Question: I create on Setting page With Spinner in spinner have a hospital name to select
and when selected hospital in hospital have a phone number to save setting to button clicked call to that hospital

This my String-Array
I have two string - array first is a phone number of hospital
and second is hospital name I need to storing number to hospital name same as line when I selected in spinner
'''
<string-array name ="number">
<item>055270300</item>
<item>055909000</item>
<item>055212222</item>
</string-array>
<string-array name="hospital">
<item>hospital 1</item>
<item>hospital 2</item>
<item>hospital 3</item>
</string-array>
'''
And Here is my Activity:
'''
TextView title = (TextView) findViewById(R.id.toolbar_title);
Toolbar toolbar = (Toolbar) findViewById(R.id.toolbar);
setSupportActionBar(toolbar);
title.setText(toolbar.getTitle());
title.setText("kaaraecchngehtuchukechin");
phonenum = (EditText)findViewById(R.id.input_phonenum);
message = (EditText)findViewById(R.id.put_message);
preferences = getSharedPreferences(shared_preferences,Context.MODE_PRIVATE);
editor = preferences.edit();
spinner = (Spinner)findViewById(R.id.sos_spinner);
String[] hospital = getResources().getStringArray(R.array.hospital);
ArrayAdapter<String> adapterhospital = new ArrayAdapter<String>(this ,android.R.layout.simple_list_item_1, hospital);
spinner.setAdapter(adapterhospital);
spinner.setOnItemSelectedListener(new AdapterView.OnItemSelectedListener() {
@Override
public void onItemSelected(AdapterView<?> parent, View view, int position, long id) {
editor.putInt(String.valueOf(getResources().getStringArray(R.array.number)), R.array.hospital);
editor.commit();
}
@Override
public void onNothingSelected(AdapterView<?> parent) {
}
});
button = (Button)findViewById(R.id.save_btn);
button.setOnClickListener(new View.OnClickListener() {
@Override
public void onClick(View v) {
String getMessage = message.getText().toString();
int getPhonenum = Integer.parseInt(phonenum.toString());
editor.putInt(stored_phonenum, getPhonenum);
editor.putString(stored_message , getMessage);
editor.commit();
Toast.makeText(HowtoActivity.this, "Data Saved.",
Toast.LENGTH_SHORT).show();
}
});
}
'''
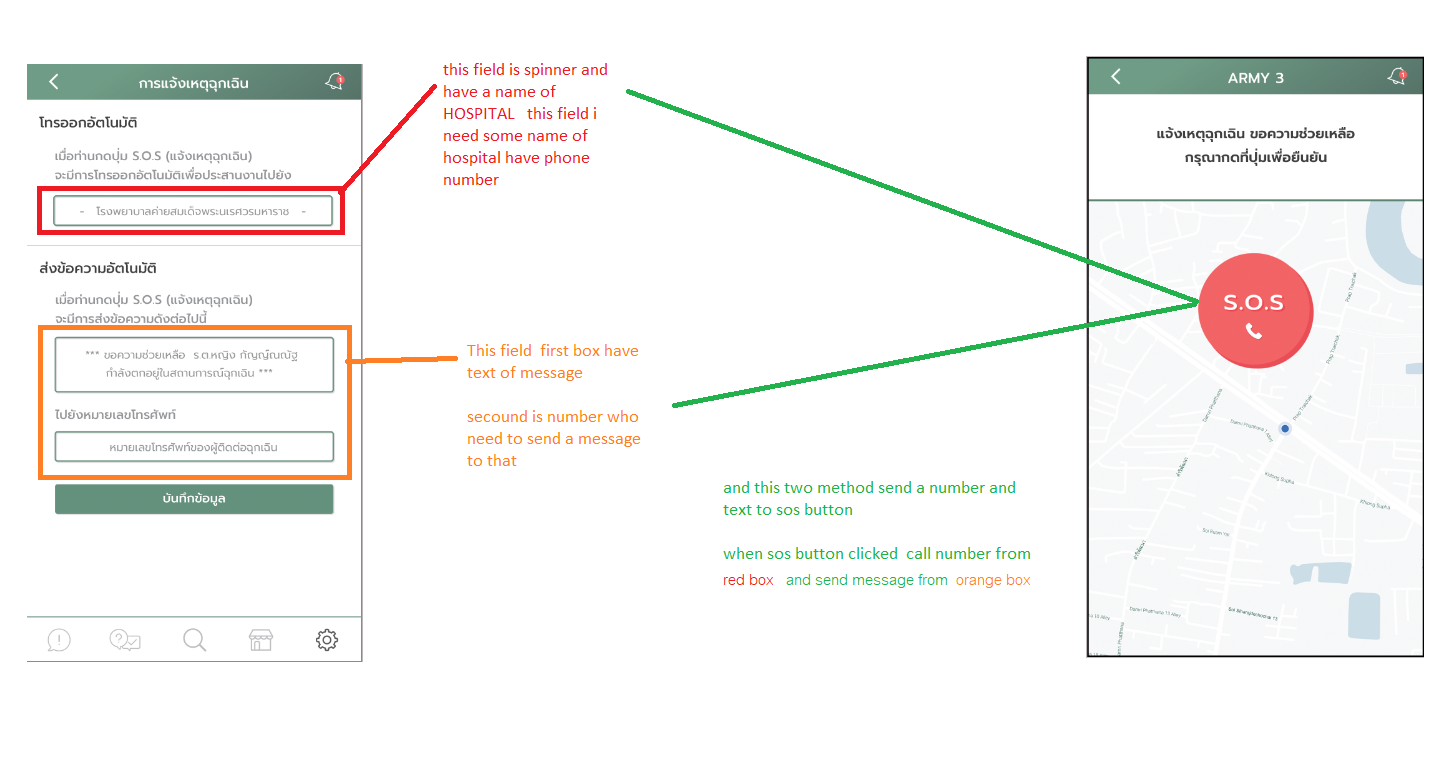
Answer: I would recommend creating the array using java as opposed to xml.
Its quite simple,
'''
ArrayList<String> hospitals= new ArrayList<>();
'''
then add the hospitals to this array list this way :
'''
hospitals.add("Hospital 1");
hospitals.add("Hospital 2");
hospitals.add("Hospital 3");
'''
Note that this(hospitals array) is the array you will be storing in your spinner.
For the task you want to achieve, this is how i would proceed to do it :
You can have one more arraylist to store both hospital and its respective number seperated by a comma(,):
So create another arrayist, lets call it numbers.
'''
ArrayList<String> numbers = new ArrayList<>();
numbers.add("Hospital 1,71955555");
numbers.add("Hospital 2,71955556");
numbers.add("Hospital 3,71955557");
'''
Now once the user selects an item on the spinner, use the onItemSelected to get the value and store it in shared preferences.
Now just loop through the number arrayList and collect the number if your selected value is equal to the hospital name. You can split the value where the comma is. This way :
'''
for(int i=0;i<numbers.size();i++){
String value = numbers.get(i);
String names[]= value.split(",");
String name = names[0];
if(name.equalsIgnoreCase("Value stored from spinner"){
String number = names[1];
//Store this number in shared preferences as the value for the hospital //selected
}
}
'''
From here you can call the hospital number from your shared preferences in any activity where it is needed.